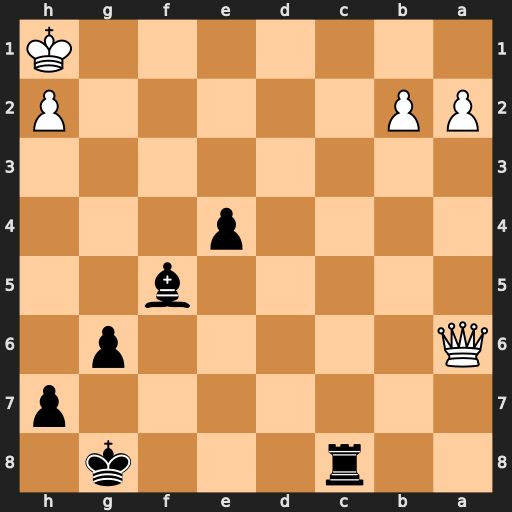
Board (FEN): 2r3k1/7p/Q5p1/5b2/4p3/8/PP5P/7K
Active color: b
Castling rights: -
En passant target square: -
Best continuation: Bh3 Kg1 e3 Qxc8+ Bxc8